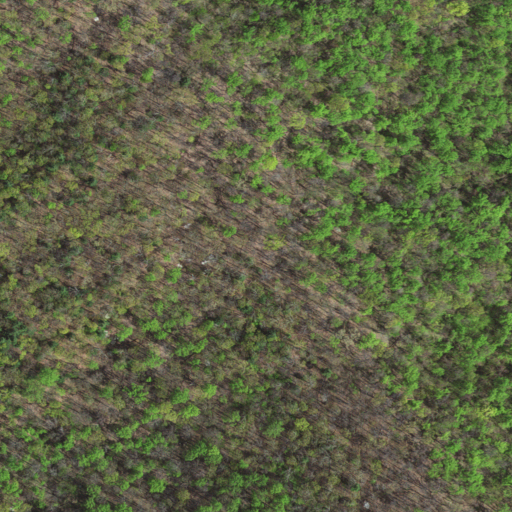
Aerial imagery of ridge(s) in Virginia named Buzzard Ridge containing deciduous forest and mixed forest